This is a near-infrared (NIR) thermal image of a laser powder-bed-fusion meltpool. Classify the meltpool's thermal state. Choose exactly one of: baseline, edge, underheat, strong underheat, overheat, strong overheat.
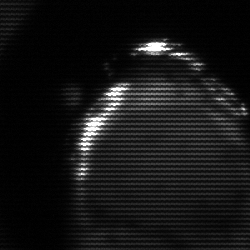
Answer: edge